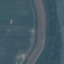
Land use / land cover class: River